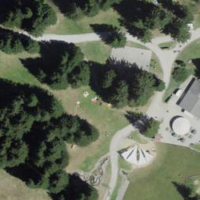
EUNIS habitat code: 43
Species observed at this site:
Lophophanes cristatus
Chloris chloris
Aythya ferina
Dendrocopos major
Turdus pilaris
Calluna vulgaris
Aythya fuligula
Spinus spinus